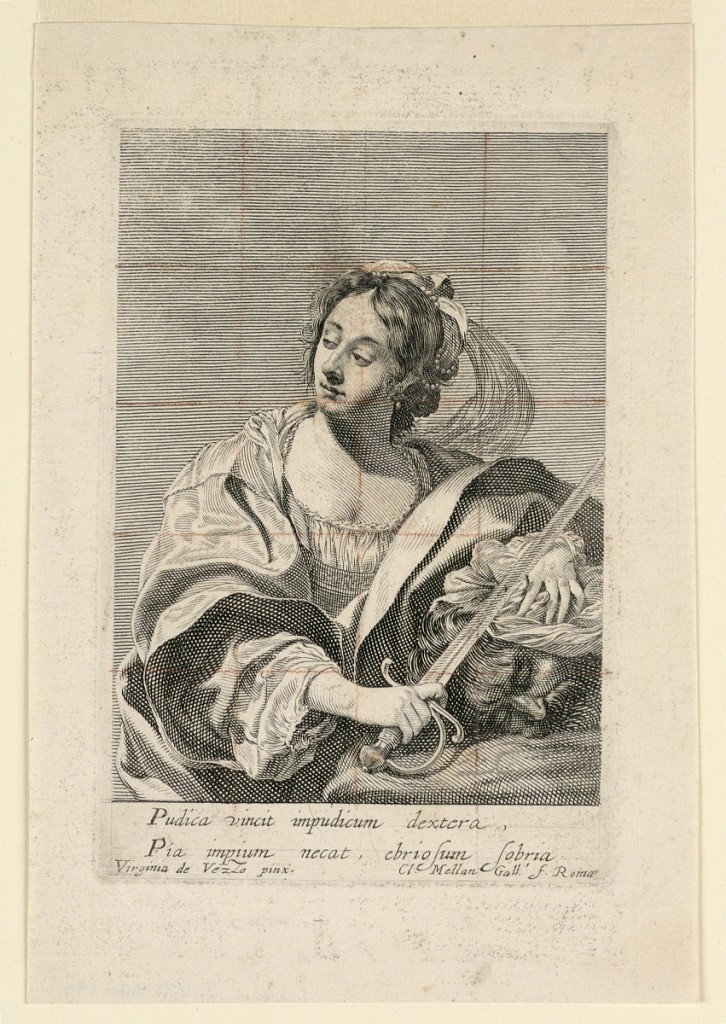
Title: Judith with the Head of Holofernes
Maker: Claude Mellan, French, 1598 - 1688
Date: ca. 1624–1627
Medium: Engraving on paper
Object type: Print
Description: Half-length female figure, glance directed to the left, holding a sword and resting her left hand on a cloth partially covering the severed head of Holifernes. Below, two-line latin inscription and the artist's and engraver's names. Squared with red chalk.